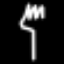
Label: fork